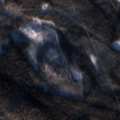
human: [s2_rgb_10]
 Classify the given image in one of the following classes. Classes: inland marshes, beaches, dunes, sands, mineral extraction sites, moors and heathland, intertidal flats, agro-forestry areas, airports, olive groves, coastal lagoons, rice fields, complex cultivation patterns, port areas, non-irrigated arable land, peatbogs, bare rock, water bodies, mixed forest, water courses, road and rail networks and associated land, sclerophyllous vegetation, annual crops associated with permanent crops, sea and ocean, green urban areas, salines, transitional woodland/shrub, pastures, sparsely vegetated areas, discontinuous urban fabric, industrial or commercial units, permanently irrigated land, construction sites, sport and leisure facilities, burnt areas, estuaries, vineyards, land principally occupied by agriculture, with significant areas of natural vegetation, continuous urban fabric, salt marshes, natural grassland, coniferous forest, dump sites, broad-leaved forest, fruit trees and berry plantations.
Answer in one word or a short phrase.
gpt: coniferous forest, mixed forest